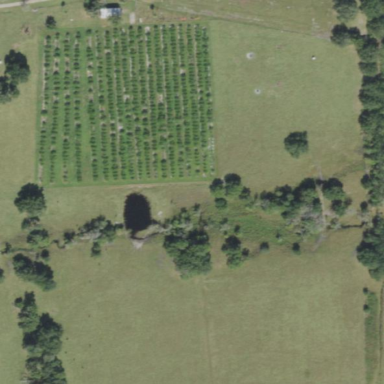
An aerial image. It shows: Orchard.